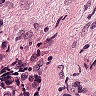
Metastatic tissue present: yes